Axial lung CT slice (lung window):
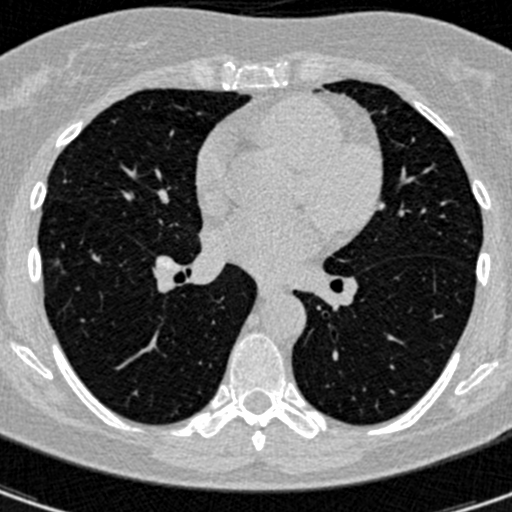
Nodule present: no